Breast ultrasound image
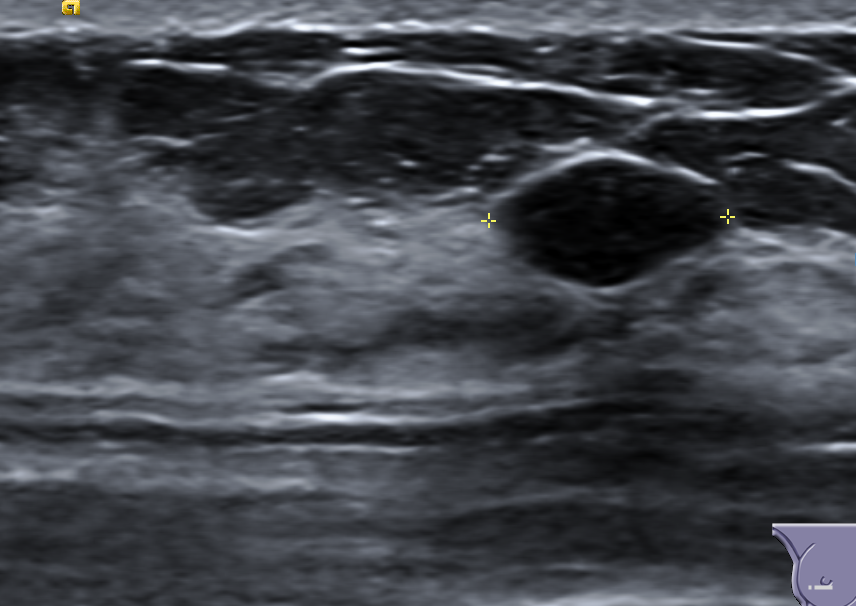
Diagnosis: benign